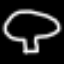
Label: mushroom